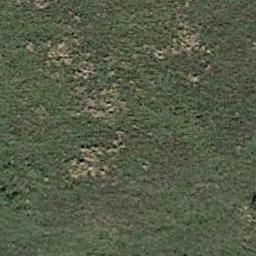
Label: meadow